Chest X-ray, PA view. Patient: 46 years old, sex M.
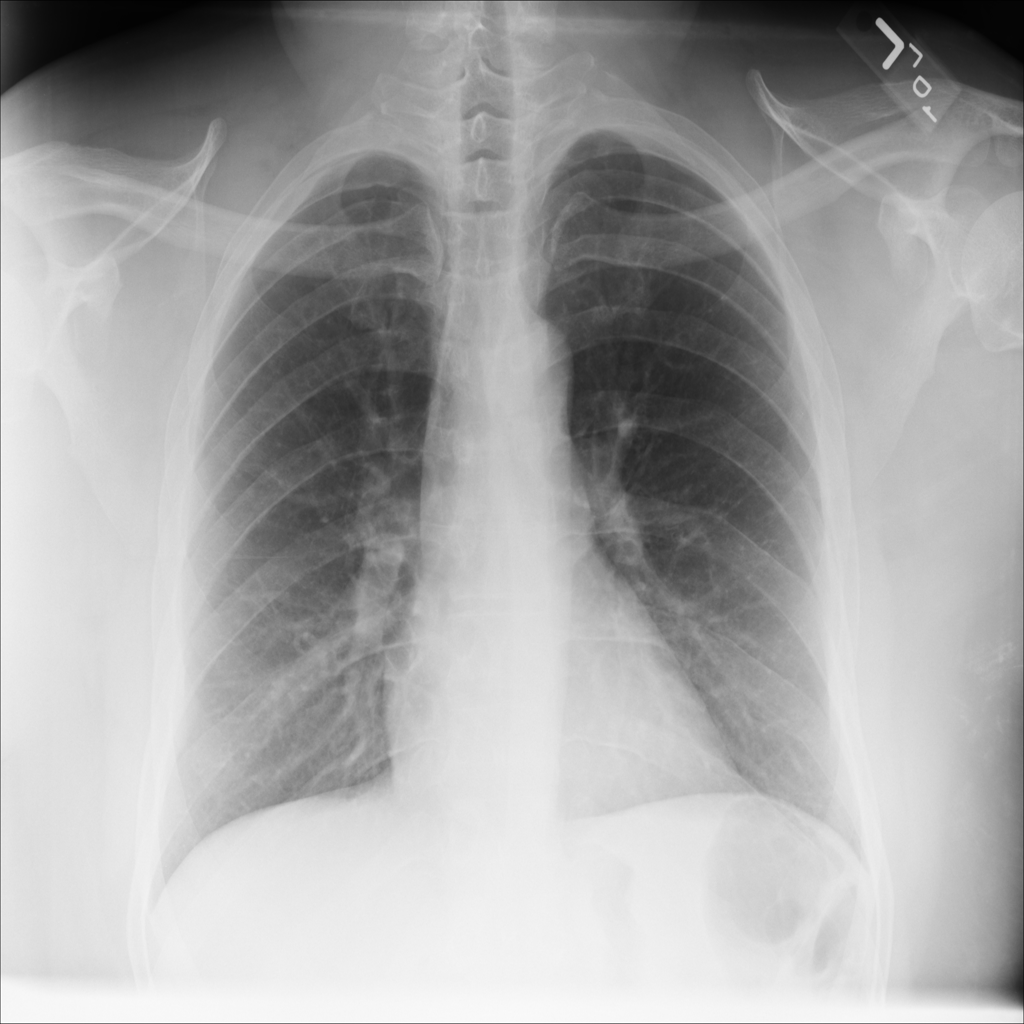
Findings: No Finding